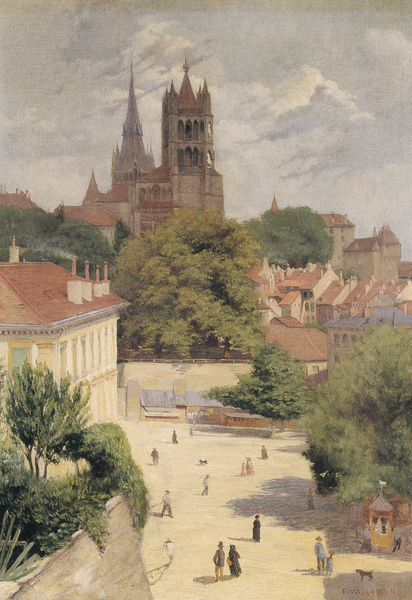
Titel: Vue de Lausanne, Ansicht von Lausanne
Künstler: Félix Vallotton
Standort: Schweiz
Institution: Privatsammlung
Schlagwörter: baum, blau, dunkel, gemälde, himmel, schatten, wolken, bäume, gelb, grün, kirchturm, landschaft, menschen, stadt, braun, fenster, frankreich, hell, hut, lampe, licht, orange, strasse, terasse, zeichnung, dach, gebäude, haus, hund, park, rot, tier, tiere, beige, hochformat, leute, malerei, zylinder, architektur, weit, häuser, natur, norden, büsche, gebüsch, kirche, sonne, personen, pflanze, pflanzen, gotik, zart, kamin, kamine, rund, schornstein, turm, bewölkt, farbig, sommer, ansicht, italien, ort, passanten, perspektive, fahne, dorf, dächer, mauer, schornsteine, grafik, graphik, tag, violett, hof, spazieren, fußgänger, markt, platz, schlot, vogelperspektive, figuren, häuschen, palace, vallotton, lciht, galerie, stadtansicht, burg, kirchenturm, kreuz, türme, dom, spaziergang, kiosk, wimpel, bummeln, flanieren, bänke, kathedrale, ranke, portal, biedermeier, gotisch, malerisch, mauern, schloß, fluchtpunkt, mittelalter, laubbäume, kapelle, stadtmauer, marktplatz, palmen, etagen, pavillion, zelt, nürnberg, paare, castle, westportal, köln, altstadt, bummel, gothic, freiraum, bude, speyer, schorsteine, paffade, swiss, valloton, velloton, 19. jahrhundert, building, strasse stadt menschen bäume, erhöhte ansicht